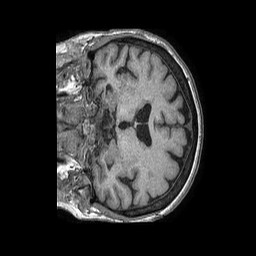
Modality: T1w
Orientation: coronal
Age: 79
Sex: female
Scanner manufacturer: philips
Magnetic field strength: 1.5 T
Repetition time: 0.007601 s
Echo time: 0.003455 s